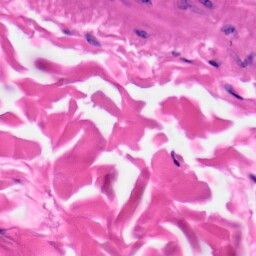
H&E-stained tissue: Skin